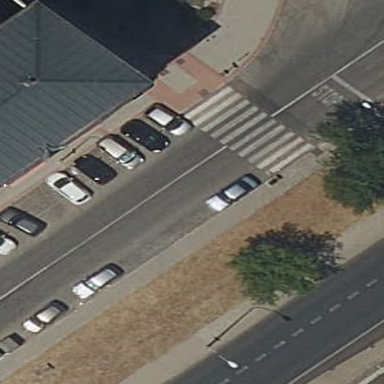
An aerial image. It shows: Sidewalk along the footway.